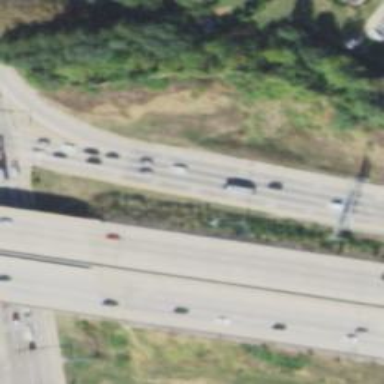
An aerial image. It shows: This image shows trunk highway that functions as expressway.